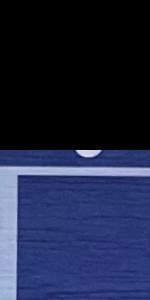
Label: Empty